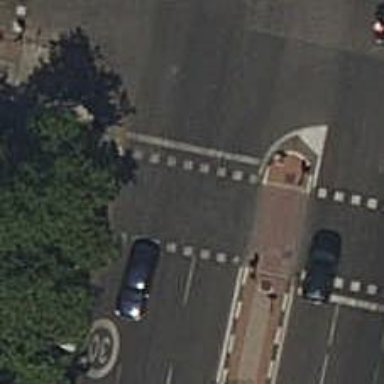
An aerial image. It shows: Road with traffic signals and zebra crossing with traffic signals.